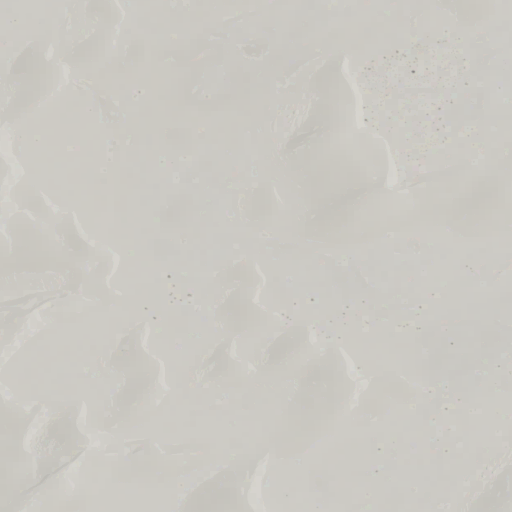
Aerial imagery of plain(s) in New Mexico named Alkali Flat containing only barren land